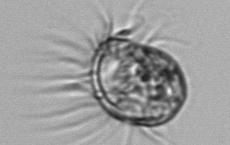
Label: Leegaardiella_ovalis